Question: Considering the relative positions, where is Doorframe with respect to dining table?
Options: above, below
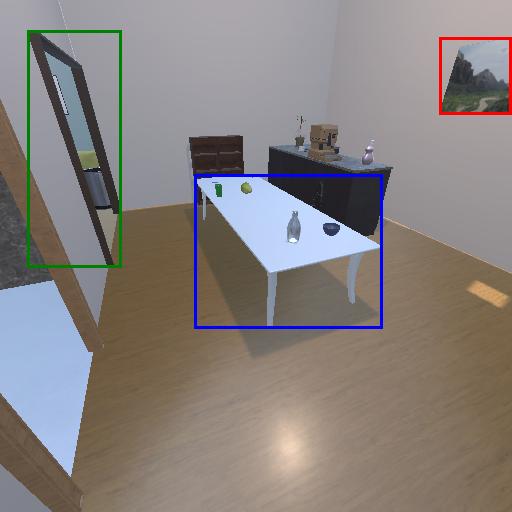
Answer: above